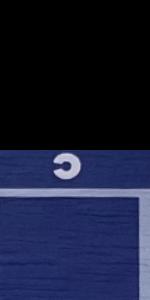
Label: Empty